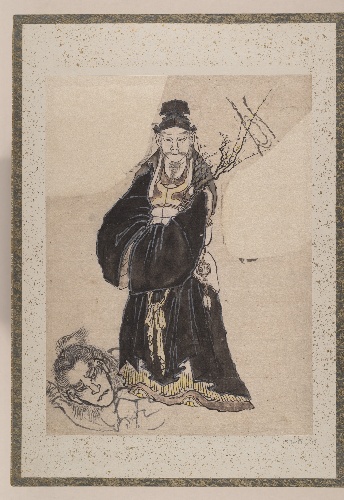
Title: 葛飾北斎筆 鶏と木材鶏図|Album of Sketches by Katsushika Hokusai and His Disciples
Artist: Katsushika Hokusai
Artist bio: Japanese, Tokyo (Edo) 1760–1849 Tokyo (Edo)
Date: 19th century
Object type: Album leaves
Classification: Paintings
Medium: Album of ninety-seven leaves; ink and color on paper
Culture: Japan
Period: Edo period (1615–1868)
Dimensions: Each leaf: 15 1/2 x 10 1/2 in. (39.4 x 26.7 cm)
Department: Asian Art
Credit line: Charles Stewart Smith Collection, Gift of Mrs. Charles Stewart Smith, Charles Stewart Smith Jr., and Howard Caswell Smith, in memory of Charles Stewart Smith, 1914
Accession year: 1914
Repository: Metropolitan Museum of Art, New York, NY
Tags: Owls|Men|Squirrels